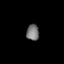
Tissue: prostate
Cell type: T cells
Senescence score: 0.338
Nuclear area (px): 197
Mean DAPI intensity: 119.096